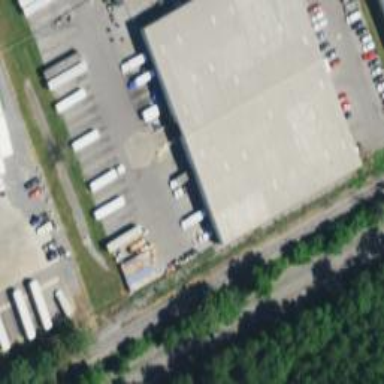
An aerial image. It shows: Manufacturing building.